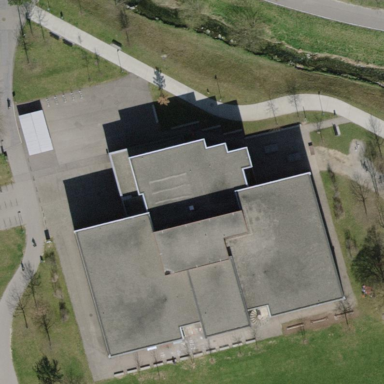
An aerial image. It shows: School.